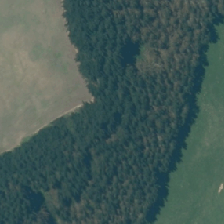
Land cover: deciduous_hardwood